Interaction volume radius: 5 \u00c5
Interaction volume height: 10 \u00c5
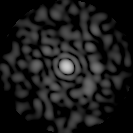
Disorder parameter: 0.7996